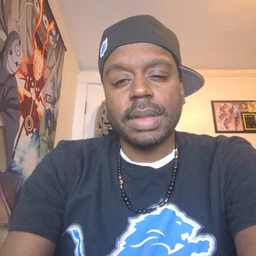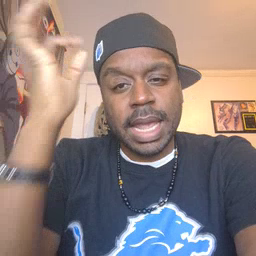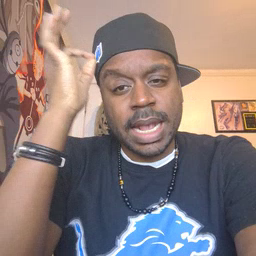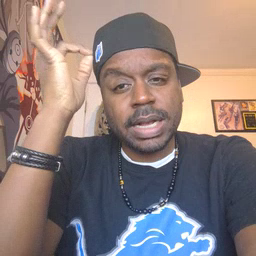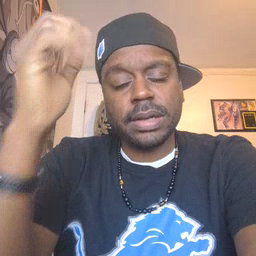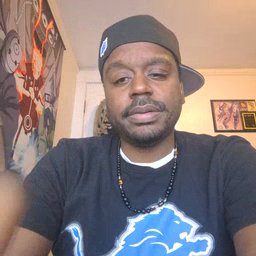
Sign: hair